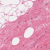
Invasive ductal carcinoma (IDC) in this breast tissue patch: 0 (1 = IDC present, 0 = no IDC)